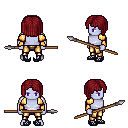
a pixel art fantasy rpg character, male body template, dark elf, purple skin, gold arm armor, gold greaves, brunette pageboy hairstyle, ghillies, spear, four views (front, back, left, right), 2x2 character sprite sheet, small pixel art, hard edges, no anti-aliasing